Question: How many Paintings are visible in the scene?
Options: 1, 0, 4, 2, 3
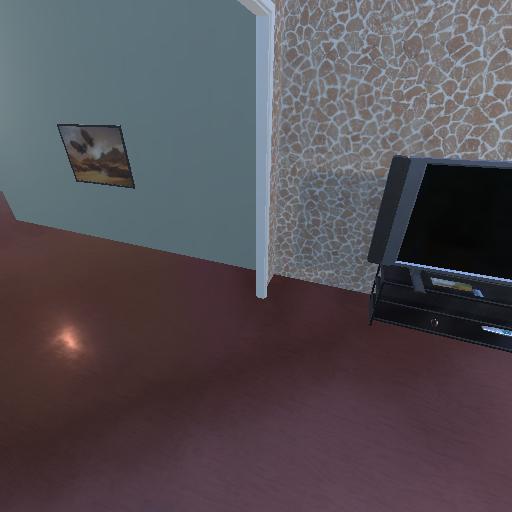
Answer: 1